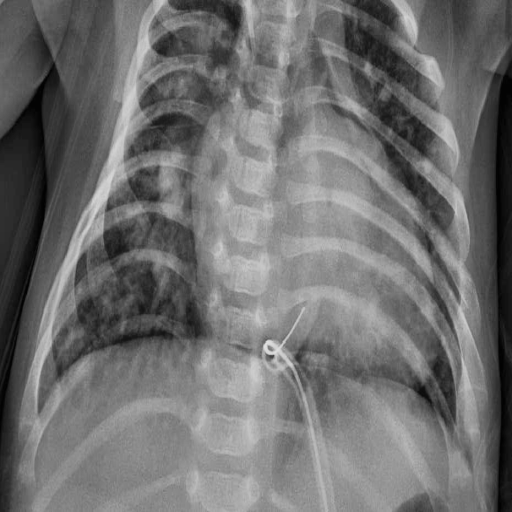
Finding: PNEUMONIA